Interaction volume radius: 10 \u00c5
Interaction volume height: 40 \u00c5
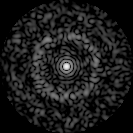
Disorder parameter: 0.8338